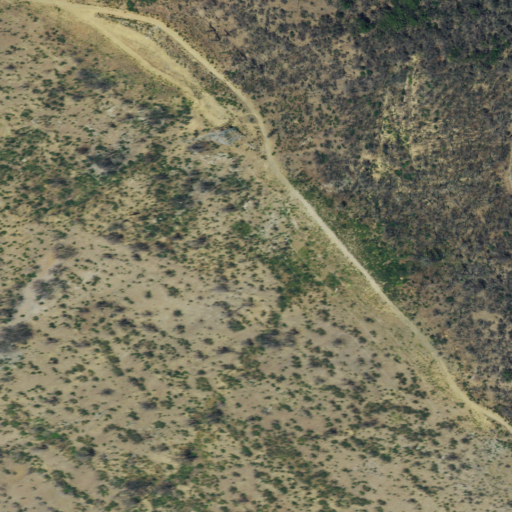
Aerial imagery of ridge(s) in California named Brunswick Ridge containing grassland and shrub